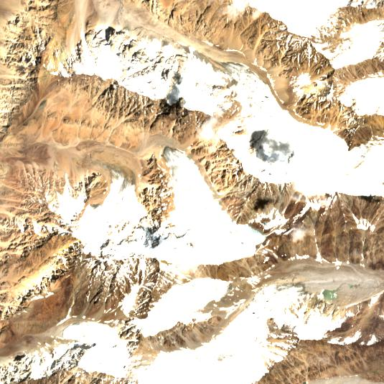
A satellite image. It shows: Stunning view of glacier.